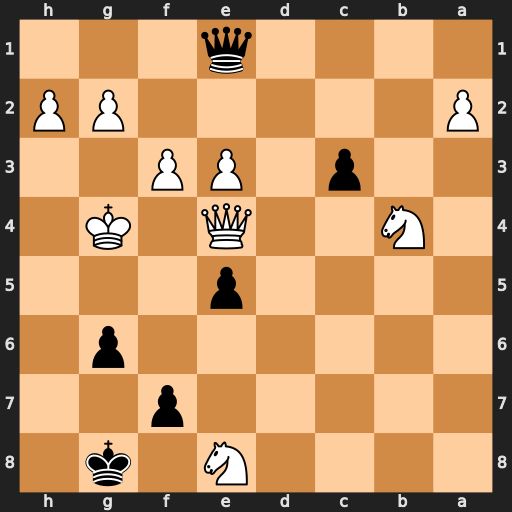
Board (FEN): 4N1k1/5p2/6p1/4p3/1N2Q1K1/2p1PP2/P5PP/4q3
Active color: b
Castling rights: -
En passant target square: -
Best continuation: f5+ Kh3 fxe4